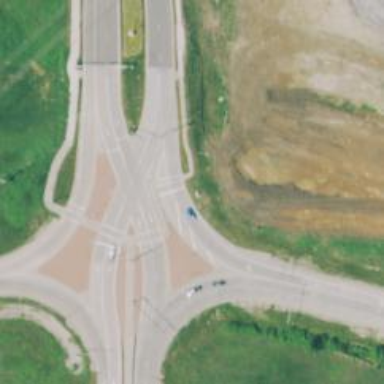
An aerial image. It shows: Motorway link at diverging diamond interchange (DDI) junction.